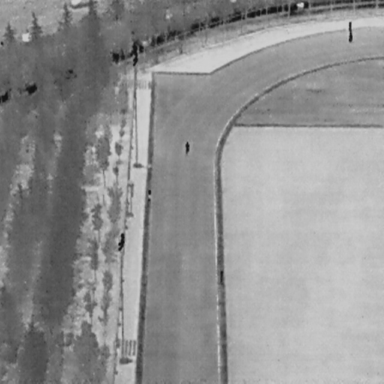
There are five People in the infrared image.